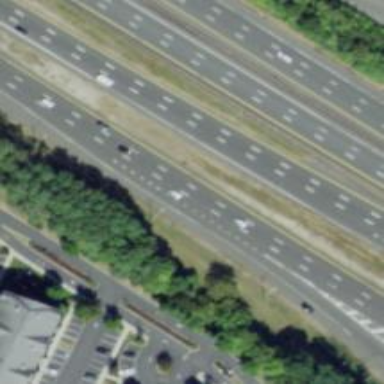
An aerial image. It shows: Urban freeway or expressway.